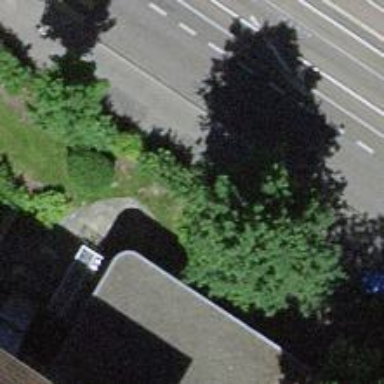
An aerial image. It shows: Avenue of trees.